Field crop: maize
Growth stage: 2
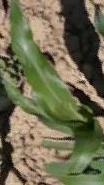
Species: maize